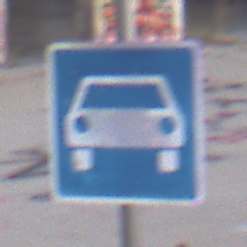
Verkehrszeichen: Kraftfahrstrasse
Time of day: SunriseSunset
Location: Outdoor (Suburban)
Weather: PartlyCloudy
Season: NotSpecified
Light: Natural